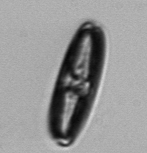
Label: Ephemera